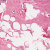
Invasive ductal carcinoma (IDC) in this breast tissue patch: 0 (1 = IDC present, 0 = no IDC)